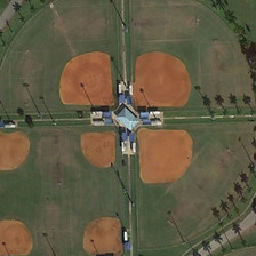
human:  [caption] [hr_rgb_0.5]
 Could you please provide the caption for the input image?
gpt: surrounded by winding roads  there is three big baseballfields and four small baseballfields with coconut trees planting alongside the edges .

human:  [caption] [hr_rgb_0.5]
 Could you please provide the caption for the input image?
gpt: there are seven baseball fields in the field  three of which form into a three fourths round and four of which form int a square .

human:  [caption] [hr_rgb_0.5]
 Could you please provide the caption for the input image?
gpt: a crossing roads separates the sports park into four parts  three of which are baseballfield and the other quater is used as four baseballfields .

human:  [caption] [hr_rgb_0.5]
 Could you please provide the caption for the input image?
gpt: seven baseball field located in four parts of a four equal parts circle .

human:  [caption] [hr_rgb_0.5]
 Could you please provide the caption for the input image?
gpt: seven baseball fields are surrounded by sparsely orderly distributed trees .